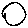
Label: circle